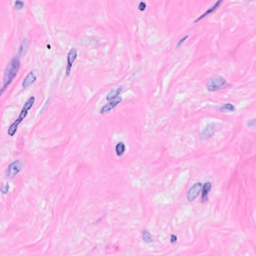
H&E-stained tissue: Breast